Question: I am getting memory leak warnings for these two methods. The second one calls the first one and apparently its leaking memory. Any ideas?
'''
static UIColor *subtreeBorderColor(void)
{
return [UIColor colorWithRed:0.0f green:0.5f blue:0.0f alpha:1.0f];
}
- (void) updateSubtreeBorder
{
CALayer *layer = [self layer];
if (layer) {
// If the enclosing TreeGraph has its "showsSubtreeFrames" debug feature enabled,
// configure the backing layer to draw its border programmatically. This is much more efficient
// than allocating a backing store for each SubtreeView's backing layer, only to stroke a simple
// rectangle into that backing store.
PSBaseTreeGraphView *treeGraph = [self enclosingTreeGraph];
if ([treeGraph showsSubtreeFrames]) {
[layer setBorderWidth:subtreeBorderWidth()];
[layer setBorderColor:[subtreeBorderColor() CGColor]];
} else {
[layer setBorderWidth:0.0];
}
}
}
//3: Potential leak of an object
//6: Calling 'subtreeBorderColor'
//1: Entered call from 'updateSubtreeBorder'
//13: Method returns an Objective-C object with a +0 retain count
//12: Reference count incremented. The object now has a +1 retain count
//6: Returning from 'subtreeBorderColor'
//13: Object leaked: allocated object is not referenced later in this execution path and has a retain count of +1
'''

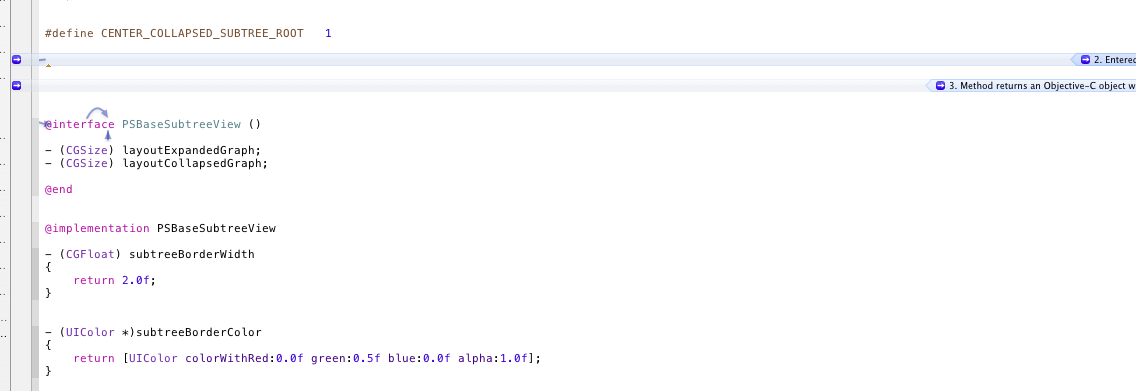
Answer: Simple. You don't need the call to '- retain' in the function. That's what the autorelease pattern is invented for. Since you don't create the UIColor object using alloc-init, you don't take ownership of it. No need to superfluously complicate memory management further. :)
Edit: (to prevent future downvotes) now that you edited your question and code so that it no longer erroneously returns a retained object, the previous statement is no longer valid. Yes, Xcode shows this notice about the memory leak where "there isn't even code", and that's strange. Yes, perhaps a compiler bug. Still, a temporary (and in my opinion, perfectly valid) workaround is to simply use a define instead of a function. Let's see what Xcode says if you write this instead:
'''
#define SUBTREE_BORDER_COLOR [UIColor colorWithRed:0.0f green:0.5f blue:0.0f alpha:1.0f]
'''